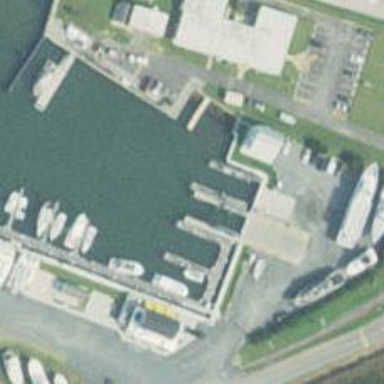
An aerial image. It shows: Pier with boat lift on the waterway.